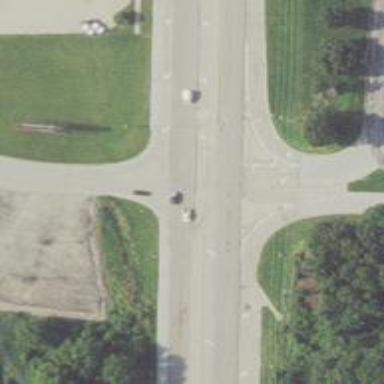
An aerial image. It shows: There is lane divider on the road marked by solid strokes.